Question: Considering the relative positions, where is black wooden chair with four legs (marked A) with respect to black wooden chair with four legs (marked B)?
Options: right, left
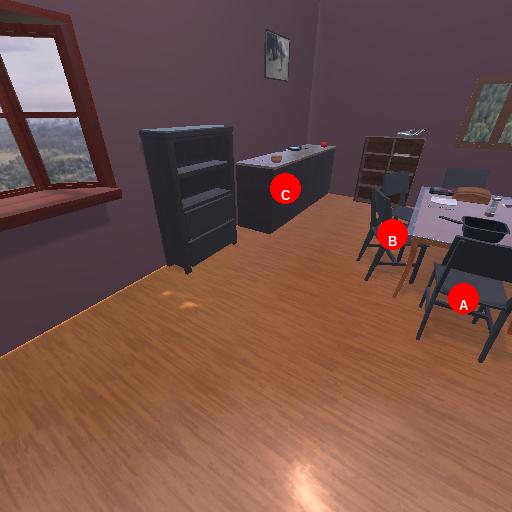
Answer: right